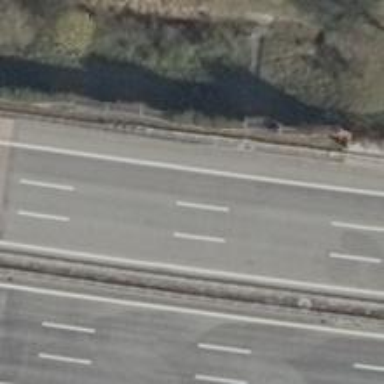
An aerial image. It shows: Concrete motorway.